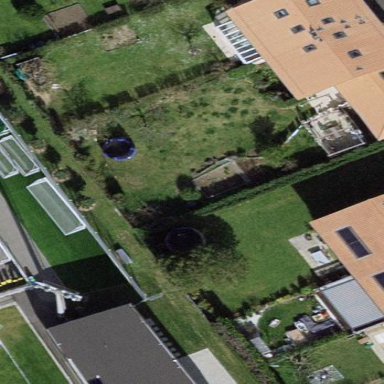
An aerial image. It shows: Garden enclosed by fence.